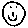
Label: smiley face